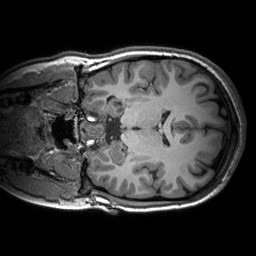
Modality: T1w
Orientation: coronal
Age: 21
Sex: female
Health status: healthy
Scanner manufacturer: siemens
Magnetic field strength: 3 T
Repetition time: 2.53 s
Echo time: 0.00288 s